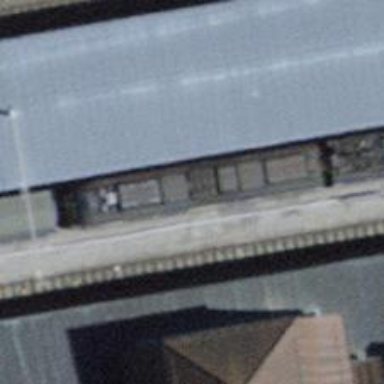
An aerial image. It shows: Public transport stop position along the railway.